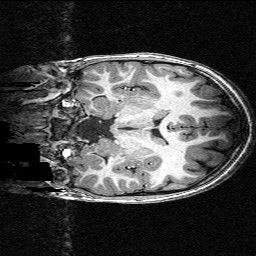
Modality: T1w
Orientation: coronal
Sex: female
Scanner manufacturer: siemens
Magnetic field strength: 3 T
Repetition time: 2.3 s
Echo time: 0.00336 s